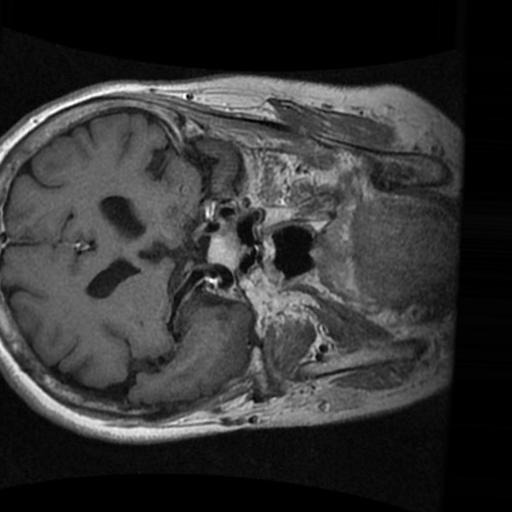
Label: brain_tumor